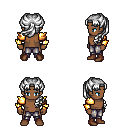
a pixel art fantasy rpg character, male body template, human, dark skin, gold arm armor, metal pants, white princess hairstyle, brown shoes, four views (front, back, left, right), 2x2 character sprite sheet, small pixel art, hard edges, no anti-aliasing